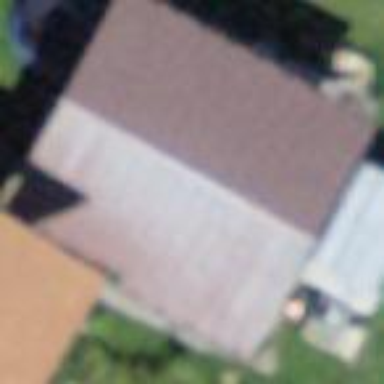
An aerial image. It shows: Barn.